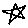
Label: star